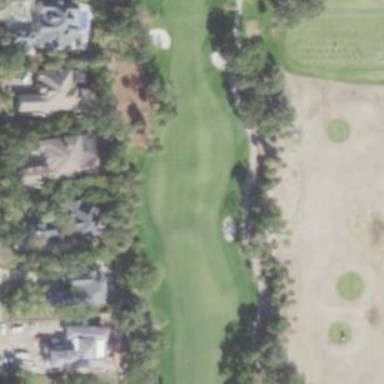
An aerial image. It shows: Golf fairway surrounded by grass.